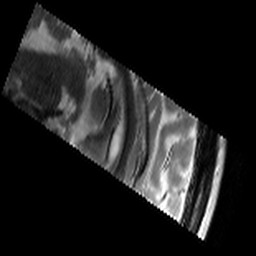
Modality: T2w
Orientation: sagittal
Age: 28
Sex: male
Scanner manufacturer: siemens
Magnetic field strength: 3 T
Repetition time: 8.02 s
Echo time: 0.08 s